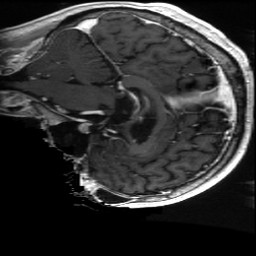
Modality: T1w
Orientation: sagittal
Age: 70
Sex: male
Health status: ill